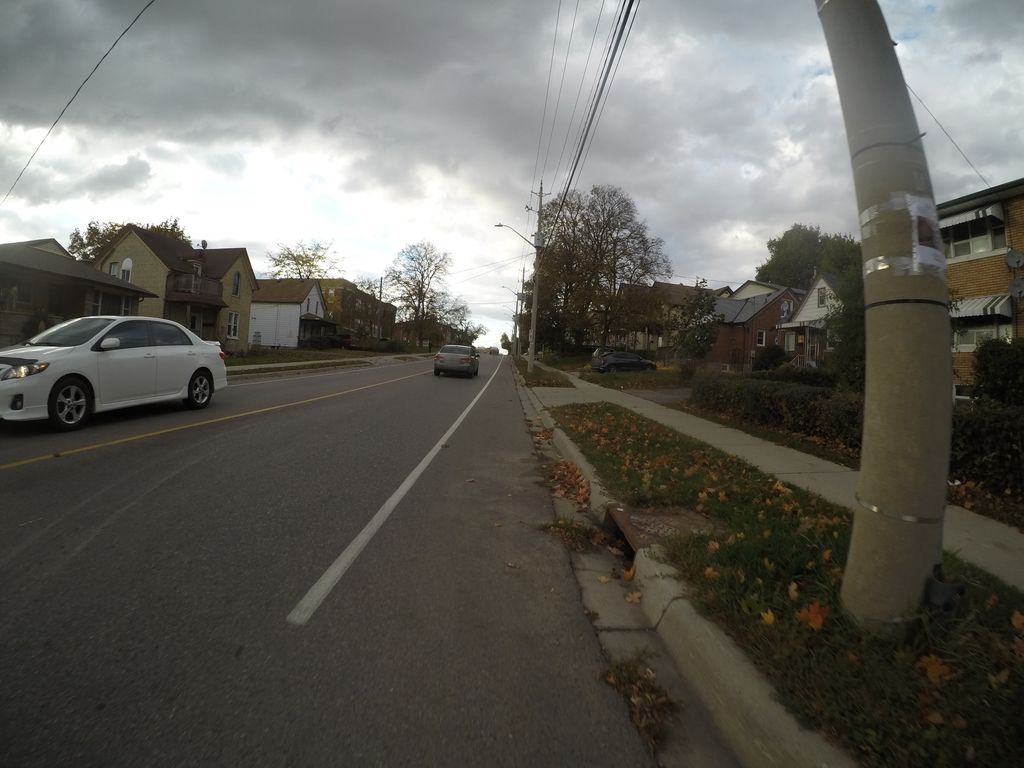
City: kitchener-waterloo